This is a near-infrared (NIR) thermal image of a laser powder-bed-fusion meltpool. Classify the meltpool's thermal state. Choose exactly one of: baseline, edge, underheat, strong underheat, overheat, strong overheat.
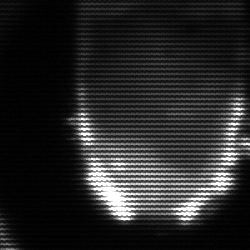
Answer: baseline